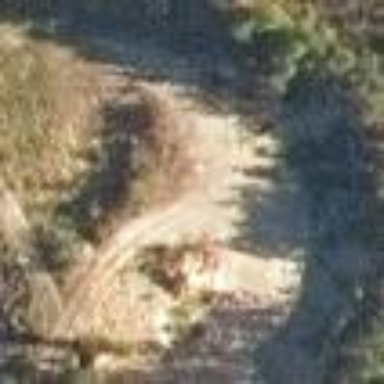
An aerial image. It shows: Quarry used for extracting aggregate resources.